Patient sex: F
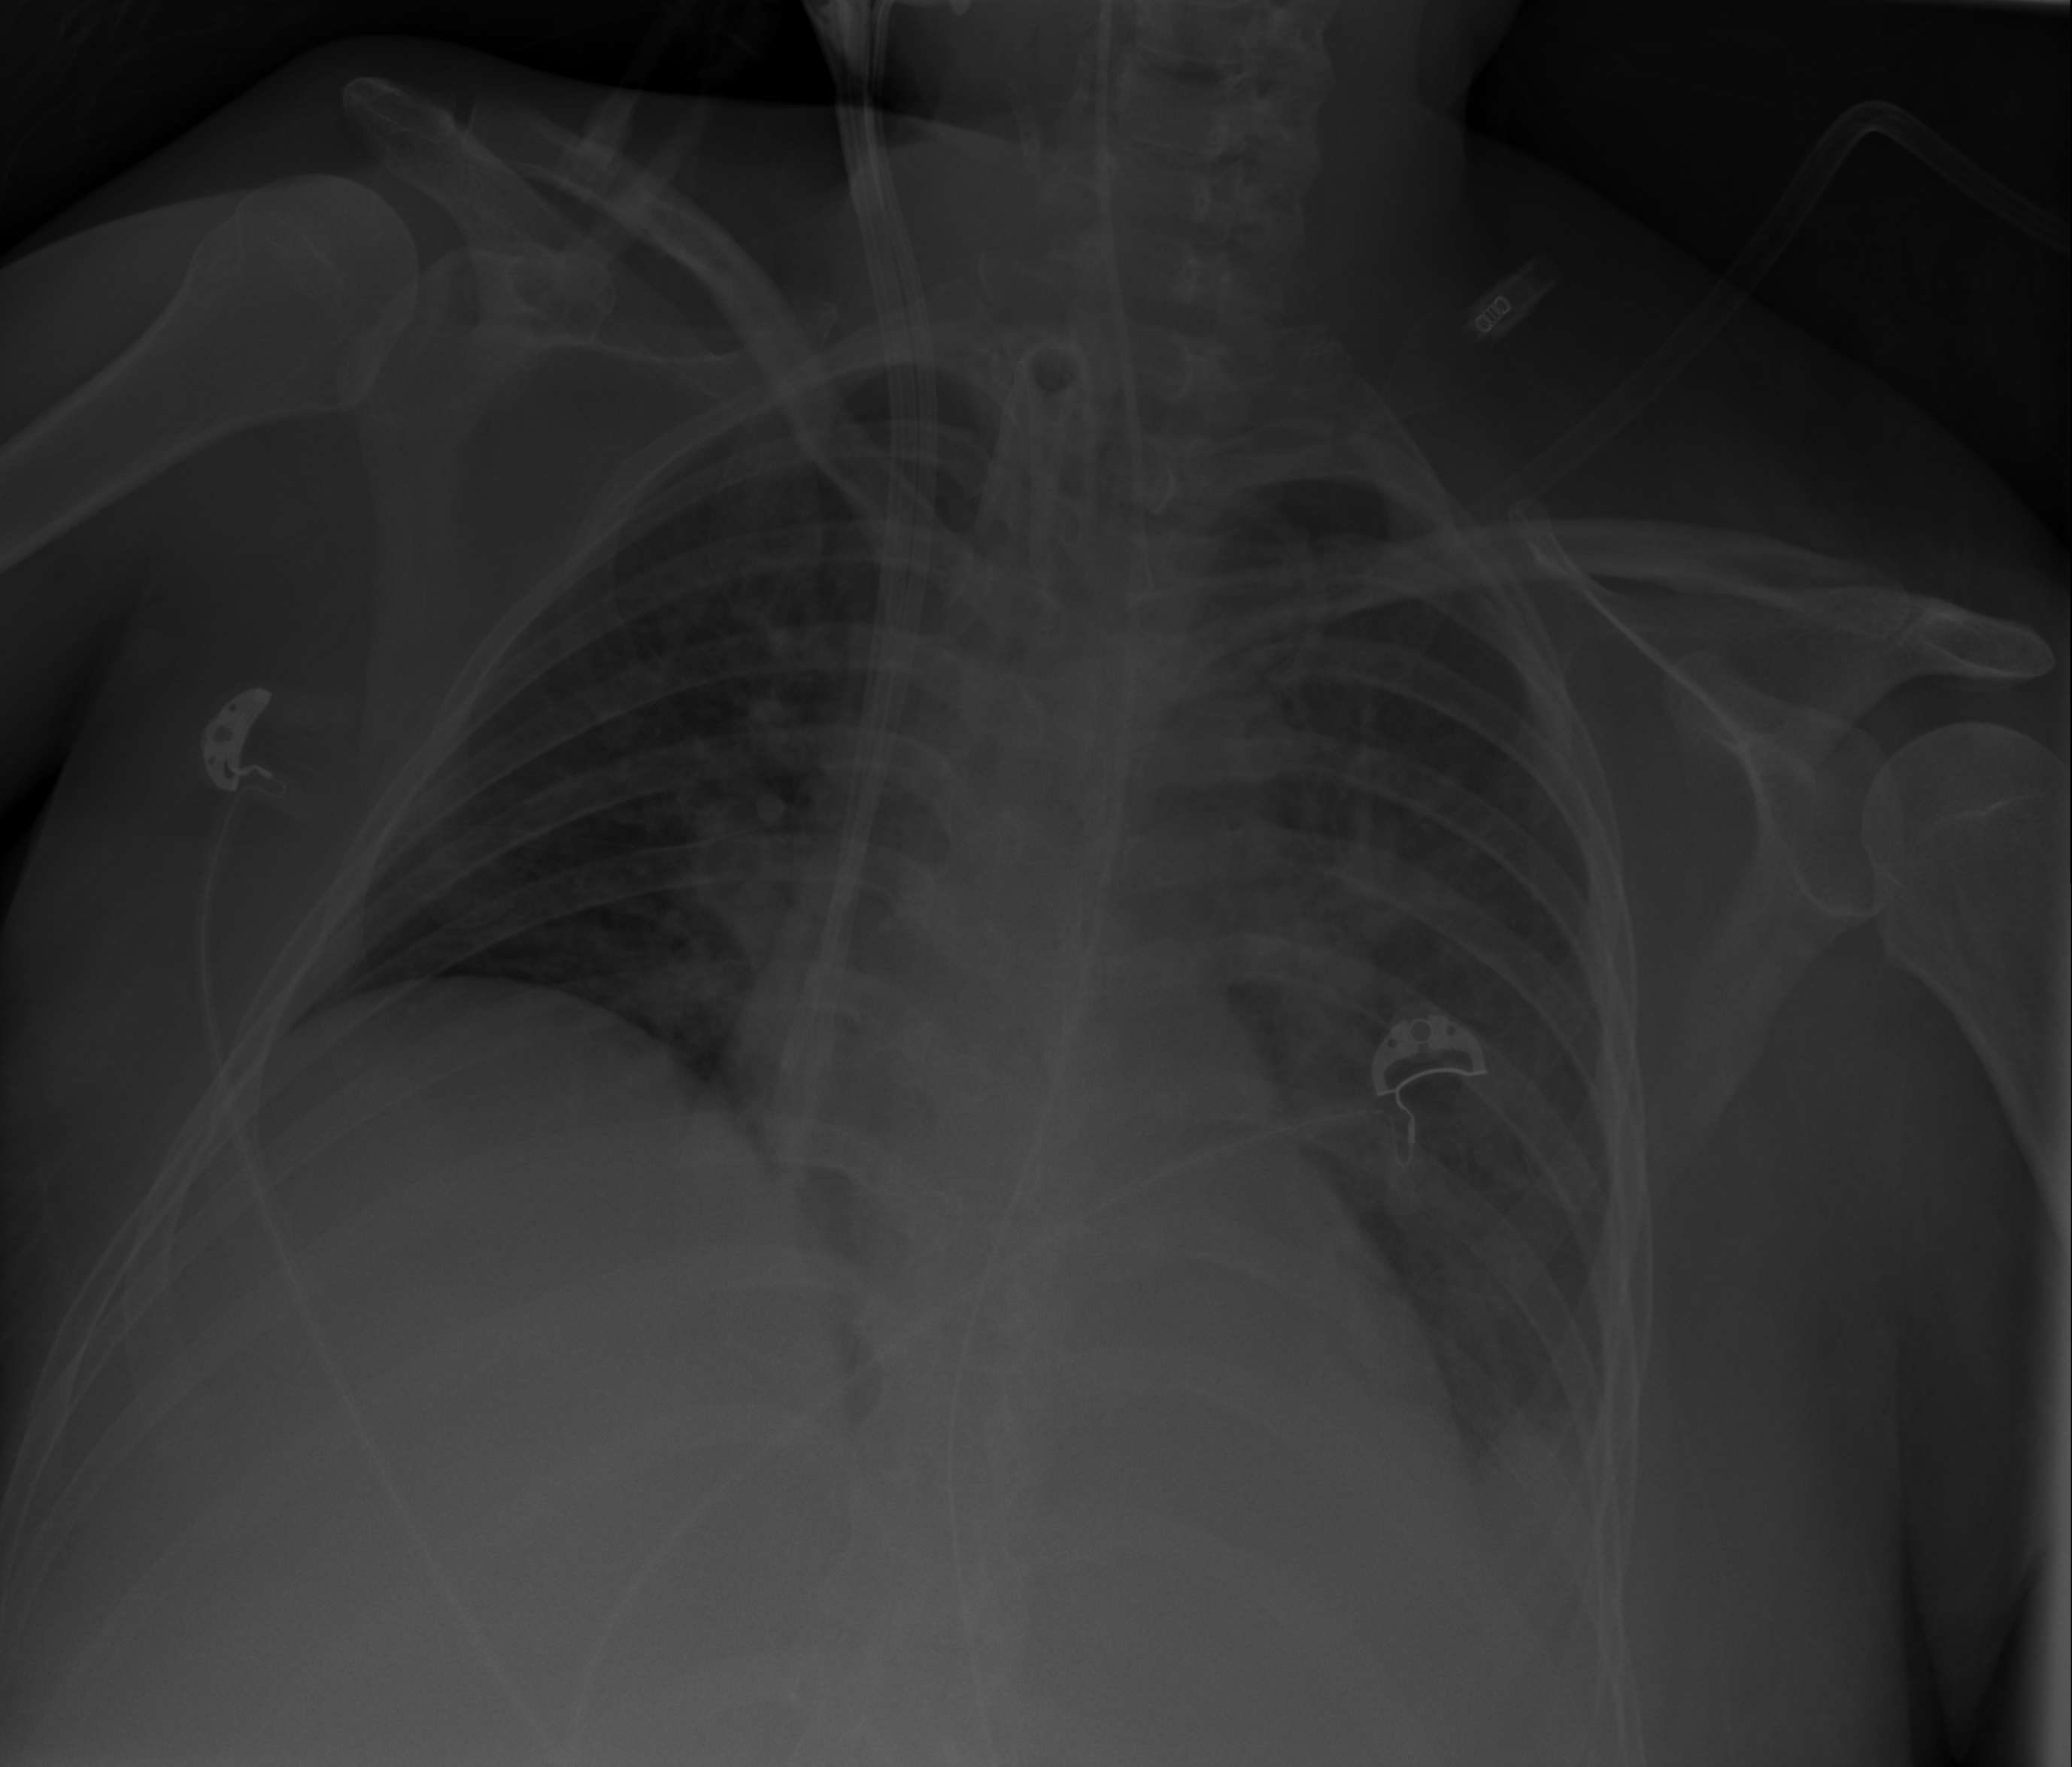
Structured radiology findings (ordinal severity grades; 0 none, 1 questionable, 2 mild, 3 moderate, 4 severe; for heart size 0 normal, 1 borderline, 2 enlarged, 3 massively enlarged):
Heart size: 2
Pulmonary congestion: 2
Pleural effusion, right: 0
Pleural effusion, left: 2
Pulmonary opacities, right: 1
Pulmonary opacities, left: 2
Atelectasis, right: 0
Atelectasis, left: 2